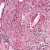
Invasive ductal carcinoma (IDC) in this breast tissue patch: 0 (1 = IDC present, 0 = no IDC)